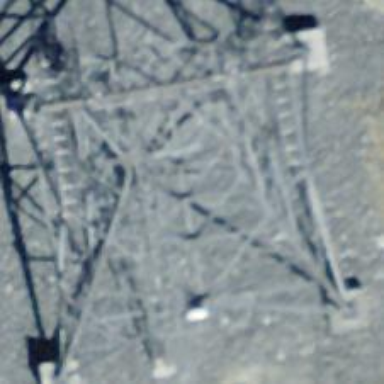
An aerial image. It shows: Pylon for aerialway.